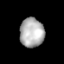
Tissue: lung
Cell type: Endothelial cells
Senescence score: 0.565
Nuclear area (px): 700
Mean DAPI intensity: 174.643